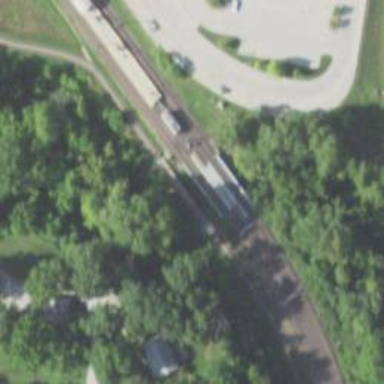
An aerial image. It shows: Light rail bridge with electrified contact line.